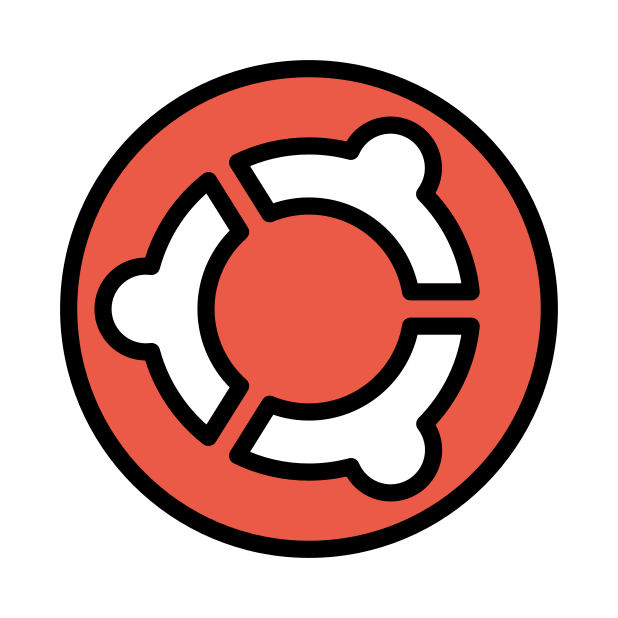
ubuntu